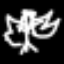
Label: angel